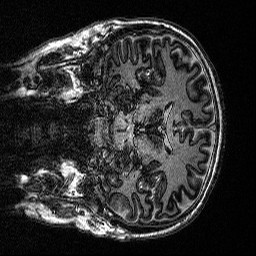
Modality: MP2RAGE
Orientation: coronal
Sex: male
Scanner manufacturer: siemens
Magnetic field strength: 3 T
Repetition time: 5 s
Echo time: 0.00292 s